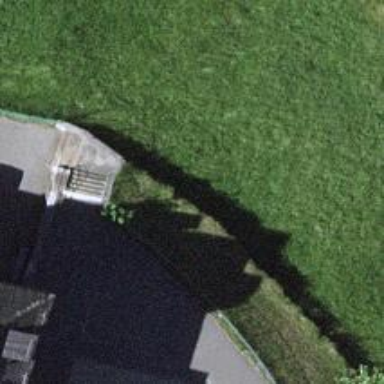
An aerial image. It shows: Retaining wall.